Question: i was adjusted layout of my app, one question haunts me see below screenshot:

(please ignore the Chinese characters)
the image is included in a scroll view which be set at position (0, 0)
the red area is the UIVivew which is the superview of the scroll view
why a gap existing between scroll view and UIView? maybe something invisible element hold the place?
TW, all of that is fine in IB editor. really thanks for your help.
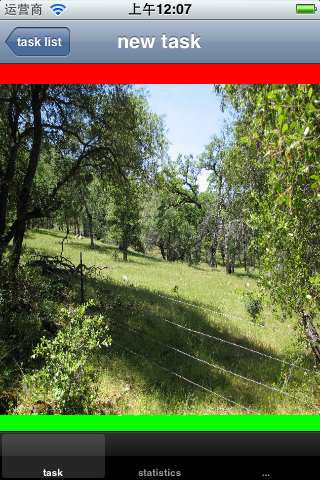
Answer: just in case you are able to set min os requirement to 5.x or later, then you can use <URL> to do this.